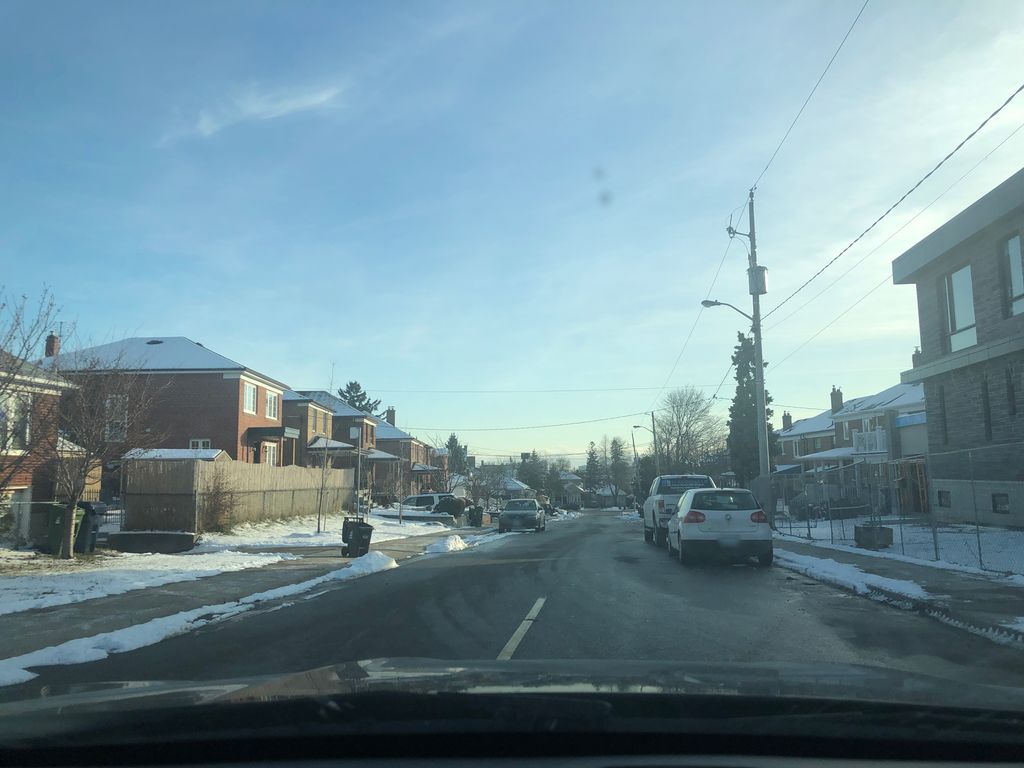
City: toronto